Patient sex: F
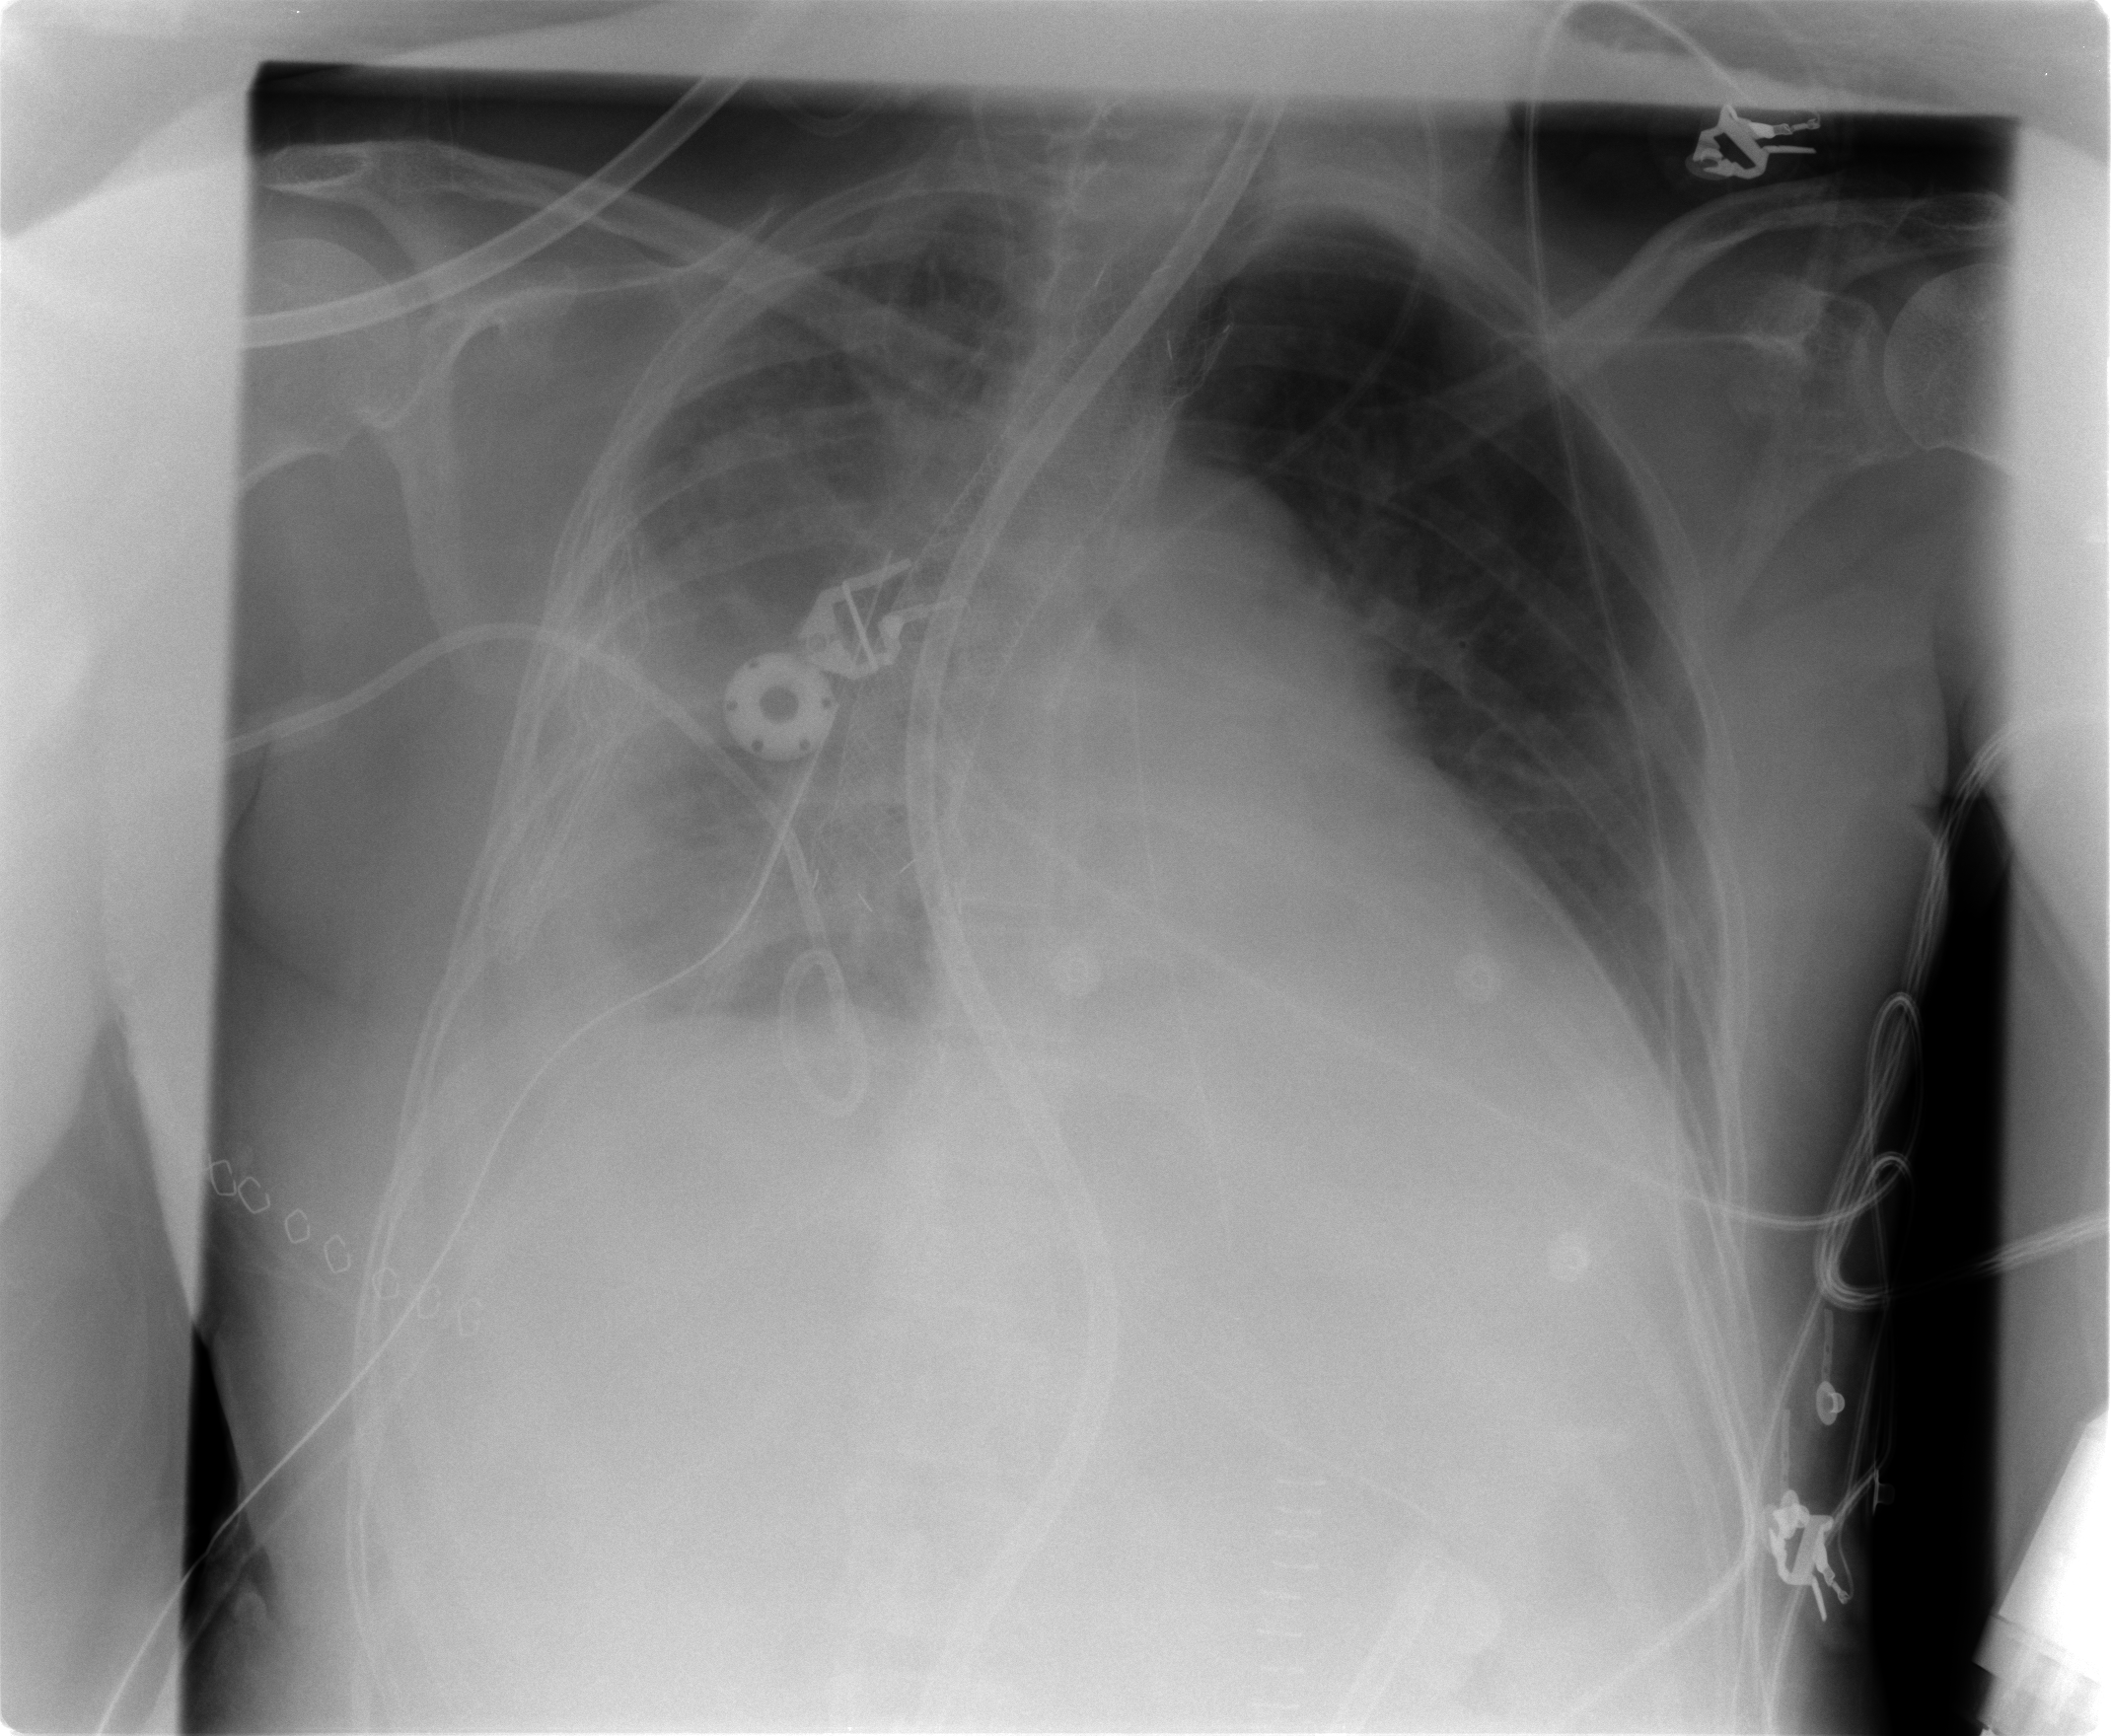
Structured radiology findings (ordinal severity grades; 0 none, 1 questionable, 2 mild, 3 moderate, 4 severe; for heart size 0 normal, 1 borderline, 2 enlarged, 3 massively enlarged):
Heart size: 2
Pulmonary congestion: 0
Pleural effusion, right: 3
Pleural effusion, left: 0
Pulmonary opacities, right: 2
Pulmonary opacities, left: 0
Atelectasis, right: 2
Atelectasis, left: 2